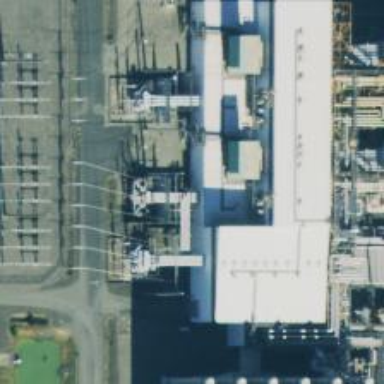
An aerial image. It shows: Generator with steam turbine as its type.